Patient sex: M
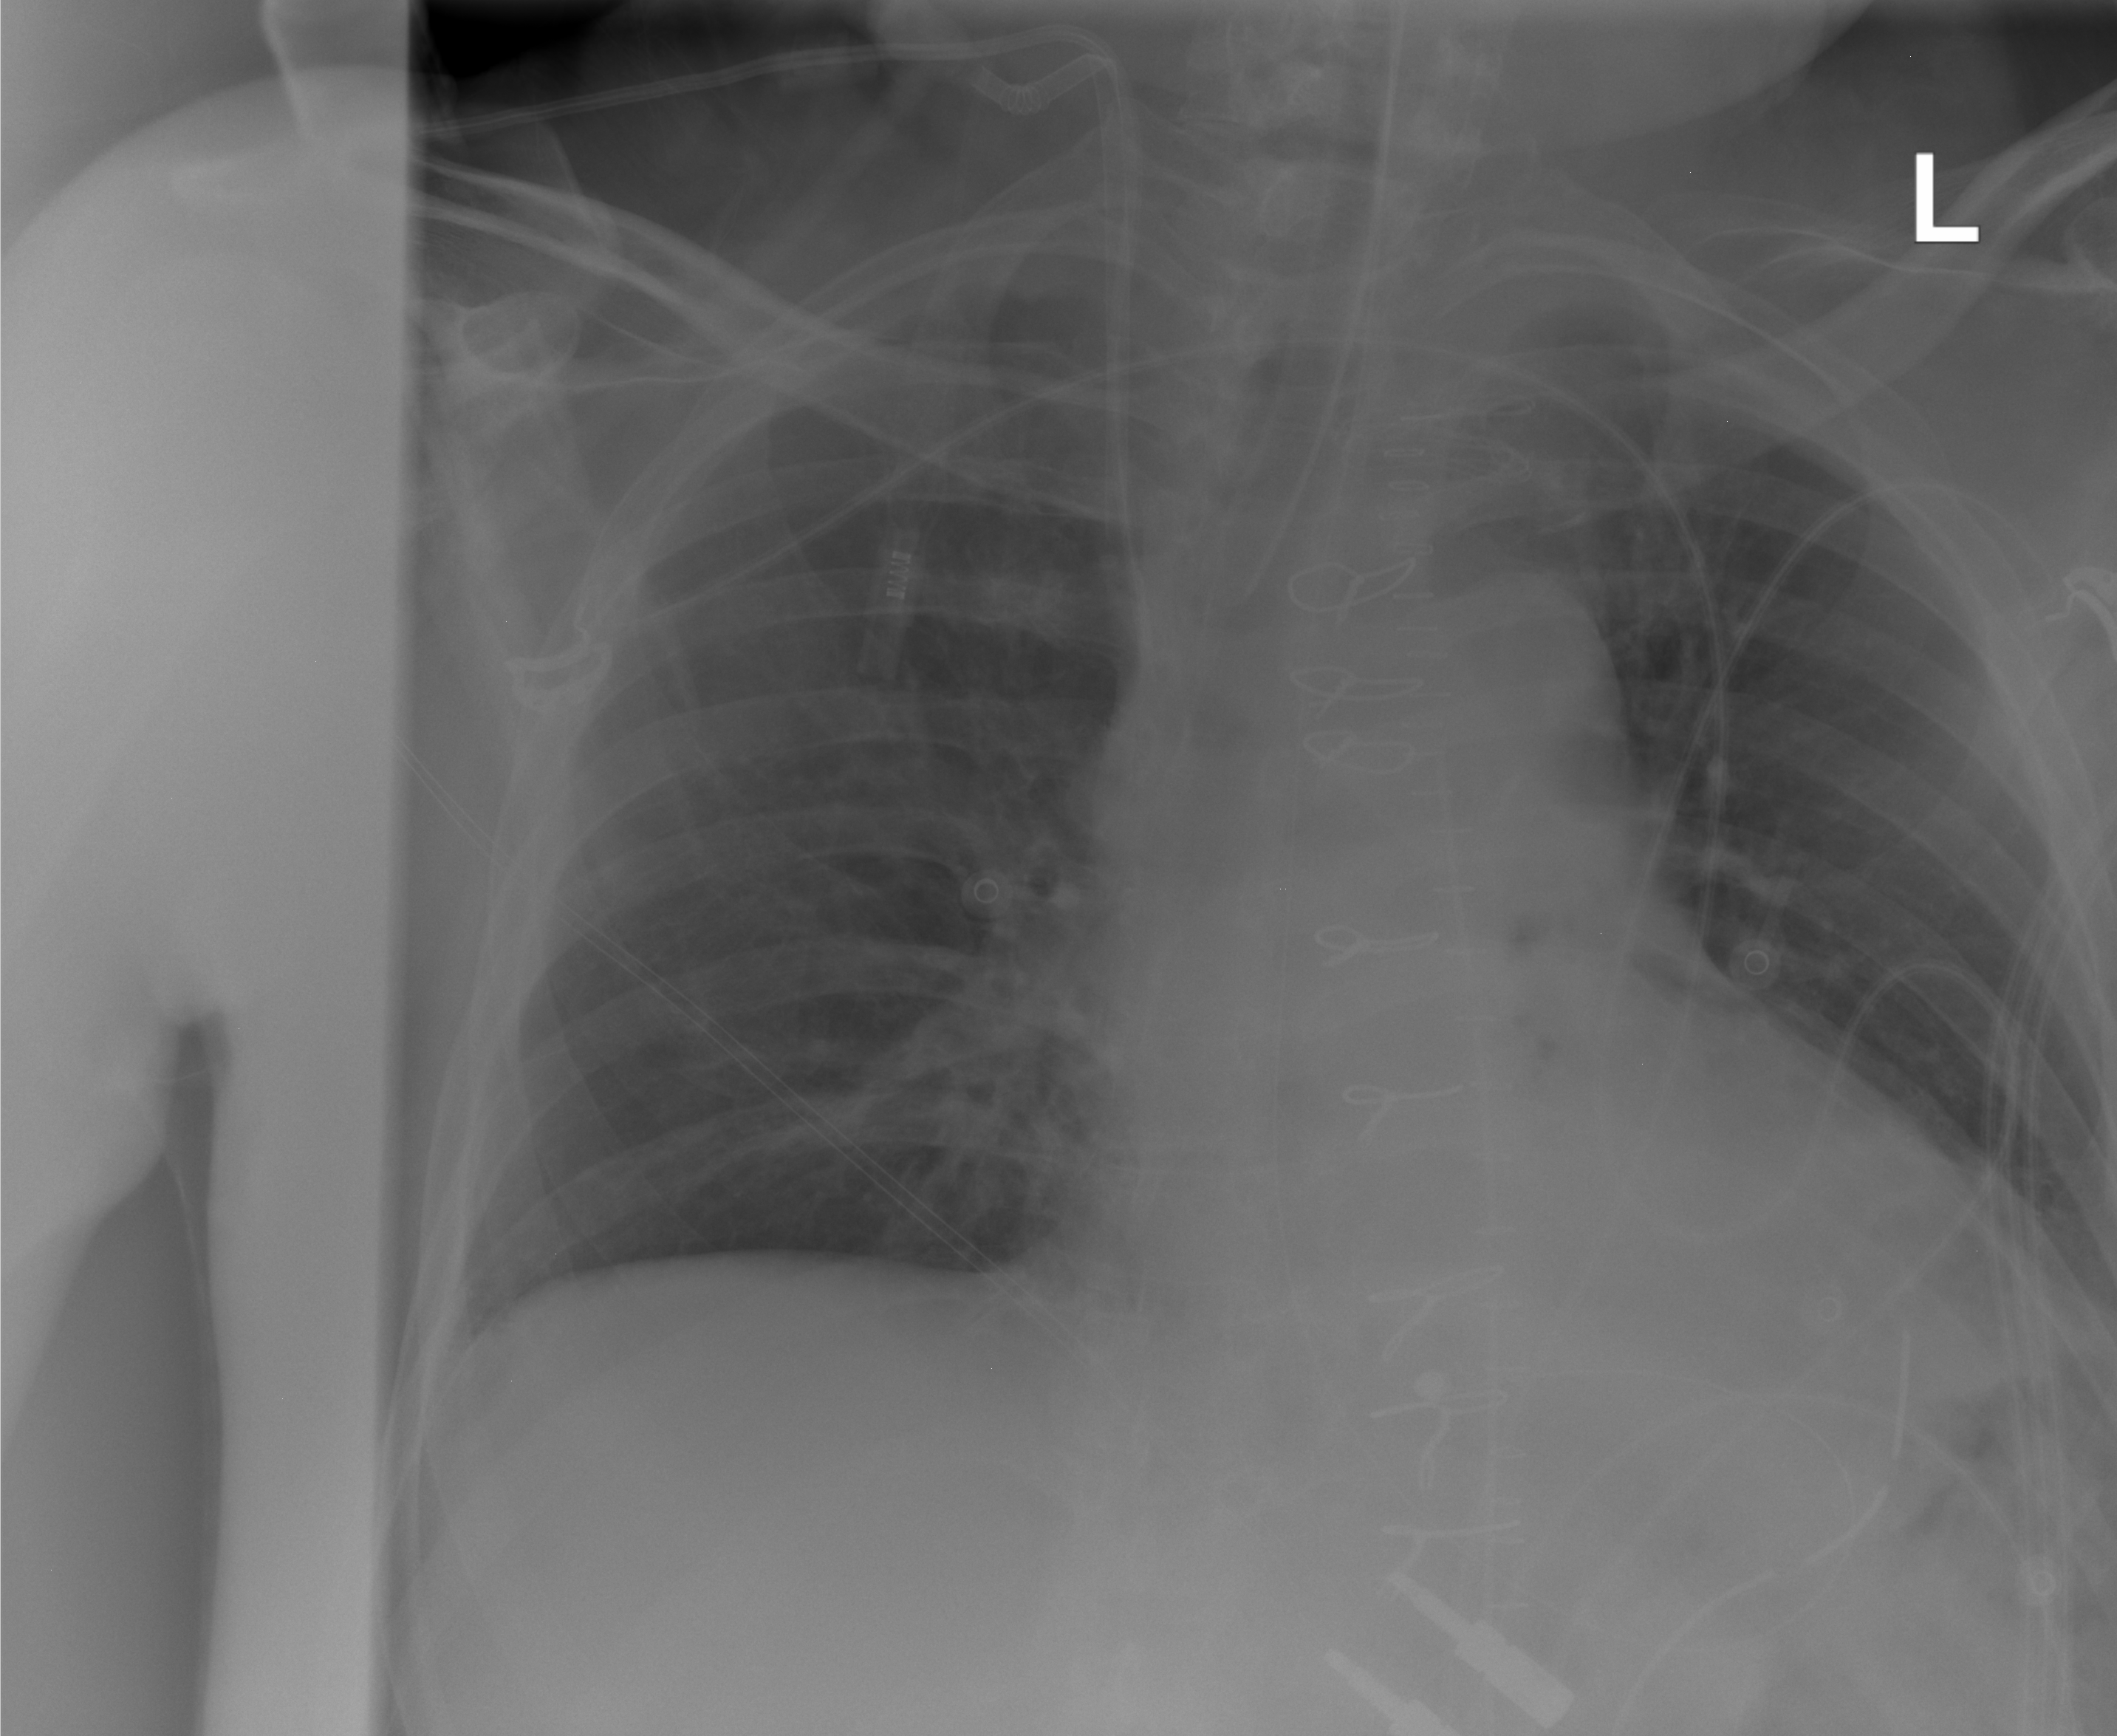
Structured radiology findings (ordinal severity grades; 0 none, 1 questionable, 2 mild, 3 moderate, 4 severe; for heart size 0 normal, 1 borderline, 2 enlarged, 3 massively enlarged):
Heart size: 0
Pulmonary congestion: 0
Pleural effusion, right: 0
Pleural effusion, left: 1
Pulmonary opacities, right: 0
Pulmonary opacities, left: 0
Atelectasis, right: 0
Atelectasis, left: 0